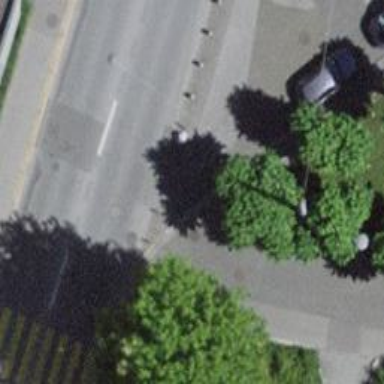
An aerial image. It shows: Bollard.